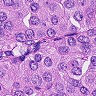
Metastatic tissue present: yes